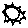
Label: sun